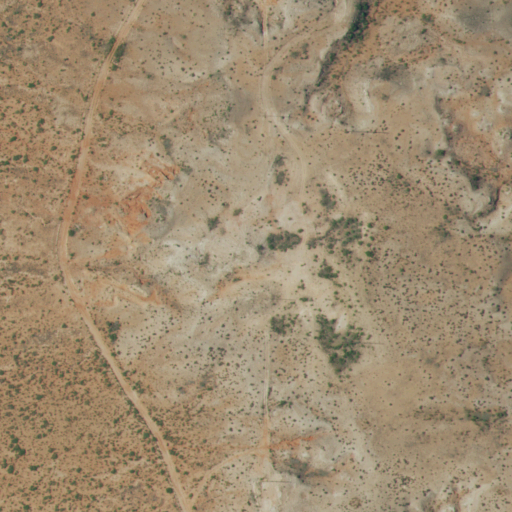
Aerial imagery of mountain in New Mexico named Diamond Mound containing shrub, grassland, and open development